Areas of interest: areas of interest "Logistics and Express Delivery"
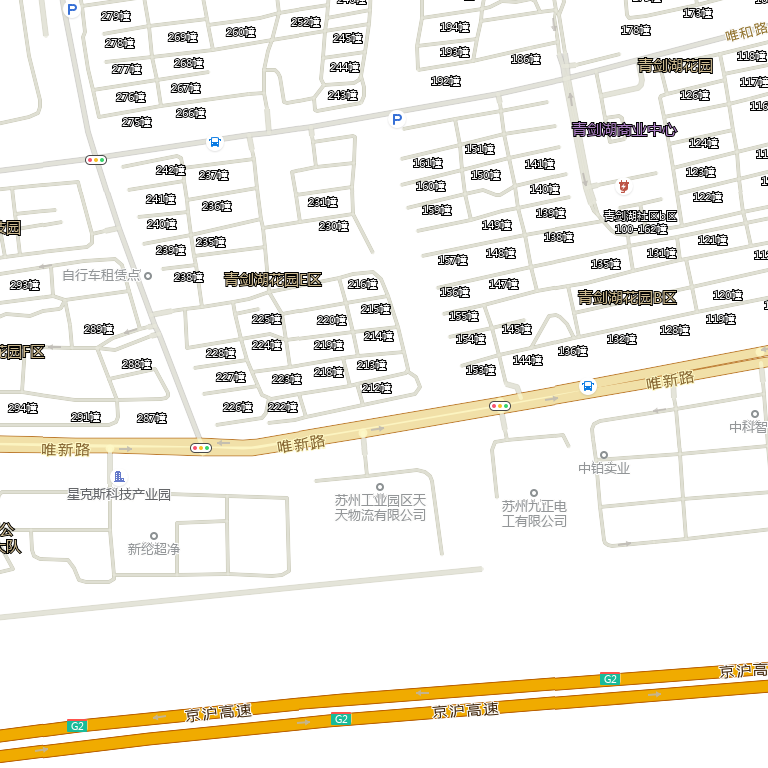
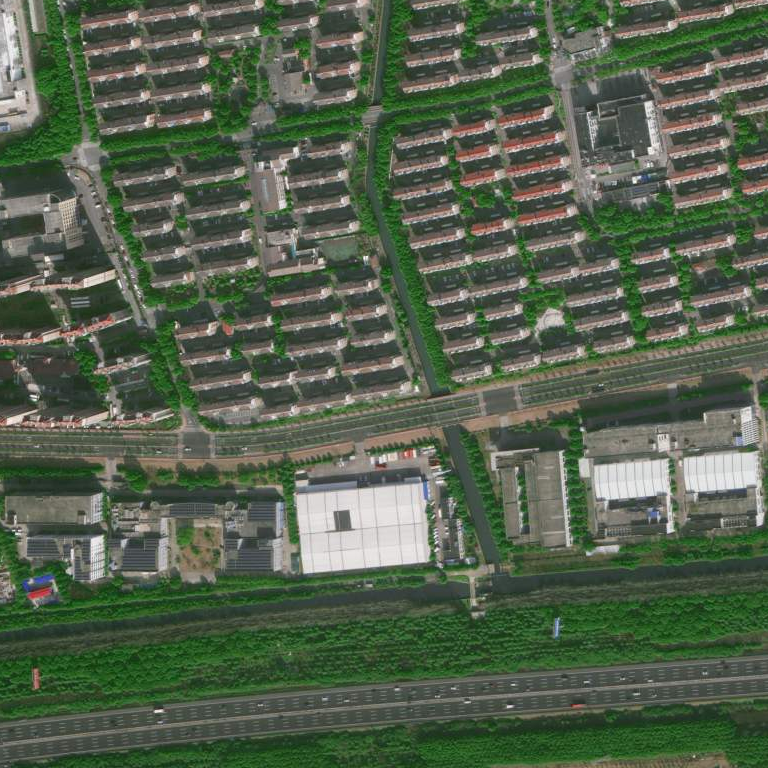